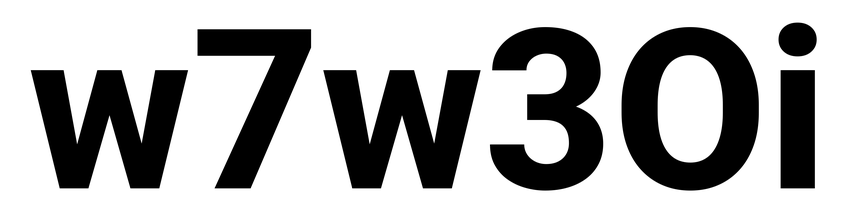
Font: Roboto_ExtraBold